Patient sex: M
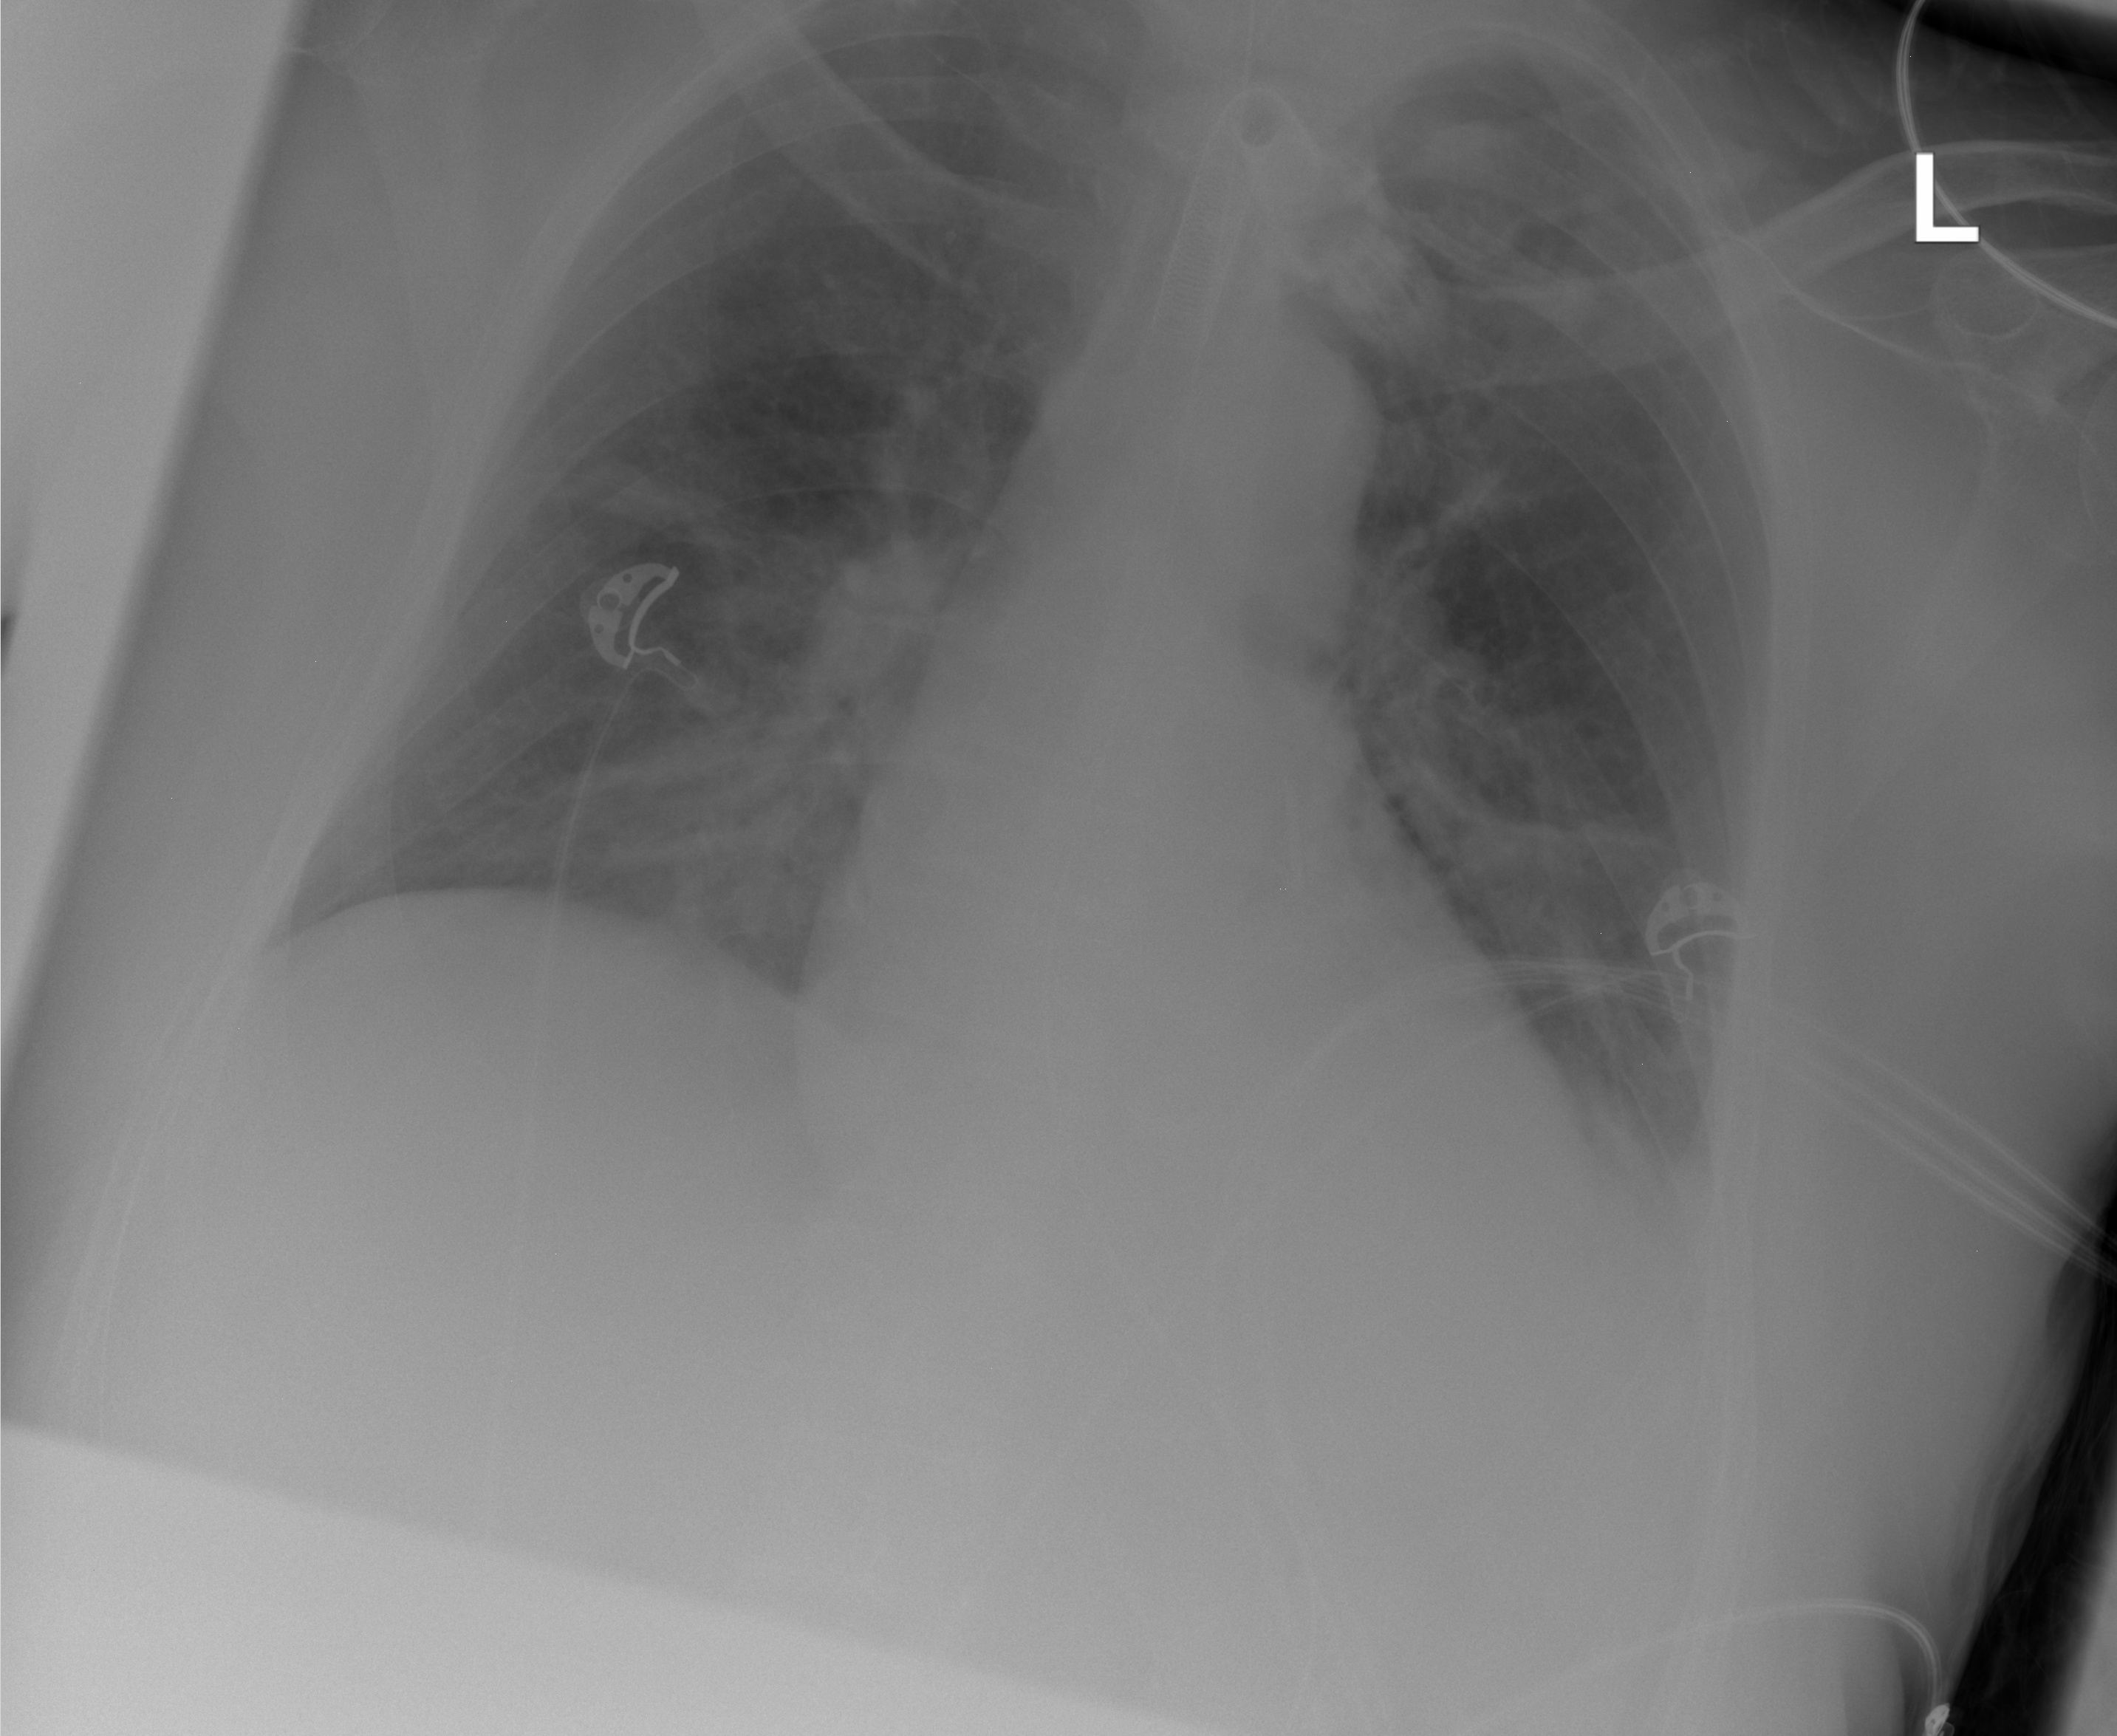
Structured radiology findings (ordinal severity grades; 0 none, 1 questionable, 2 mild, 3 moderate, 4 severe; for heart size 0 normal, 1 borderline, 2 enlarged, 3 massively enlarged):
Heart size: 0
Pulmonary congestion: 0
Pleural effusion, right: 0
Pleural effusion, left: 1
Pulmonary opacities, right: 0
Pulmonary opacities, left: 0
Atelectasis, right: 0
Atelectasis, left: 1